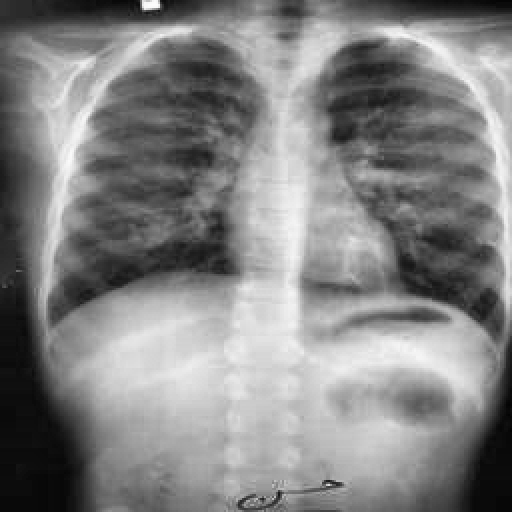
Finding: TUBERCULOSIS